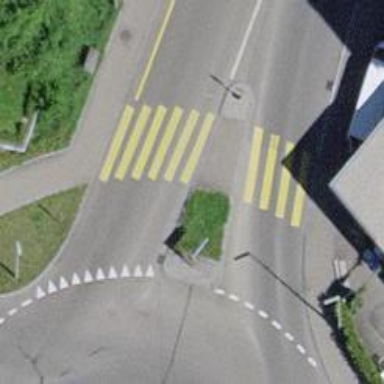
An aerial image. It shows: Uncontrolled zebra crossing on the road.